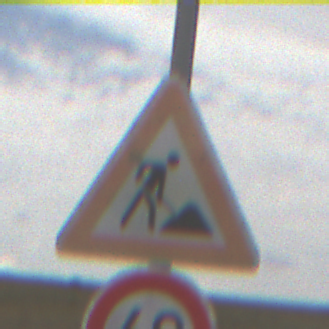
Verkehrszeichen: Arbeitsstelle
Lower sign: Geschwindigkeit60
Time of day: Midday
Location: Outdoor (Nature)
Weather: PartlyCloudy
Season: NotSpecified
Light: Natural